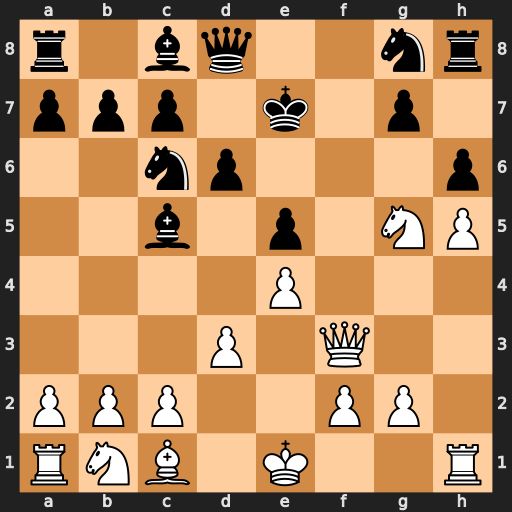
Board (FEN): r1bq2nr/ppp1k1p1/2np3p/2b1p1NP/4P3/3P1Q2/PPP2PP1/RNB1K2R
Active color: w
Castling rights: KQ
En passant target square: -
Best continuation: Qf7#